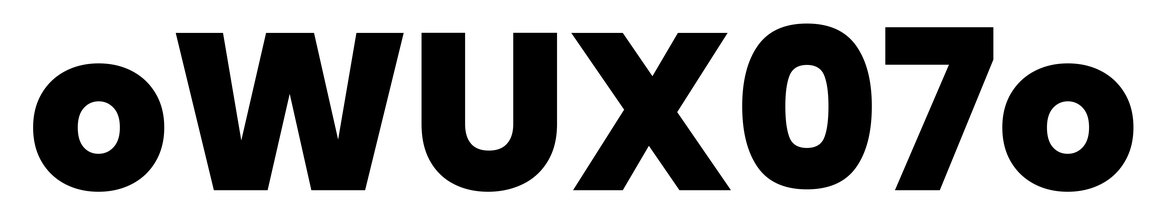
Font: Poppins-ExtraBold